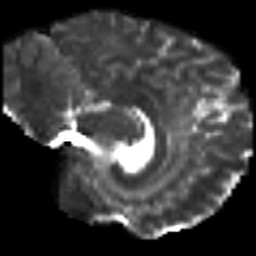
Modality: T2w
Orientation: sagittal
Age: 21
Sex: female
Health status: ill
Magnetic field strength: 3 T
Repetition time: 8.4 s
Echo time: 0.0926 s